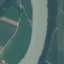
Land use / land cover: River